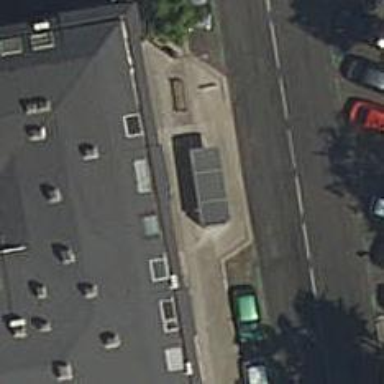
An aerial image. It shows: Bus stop with shelter. It is platform for public transport.